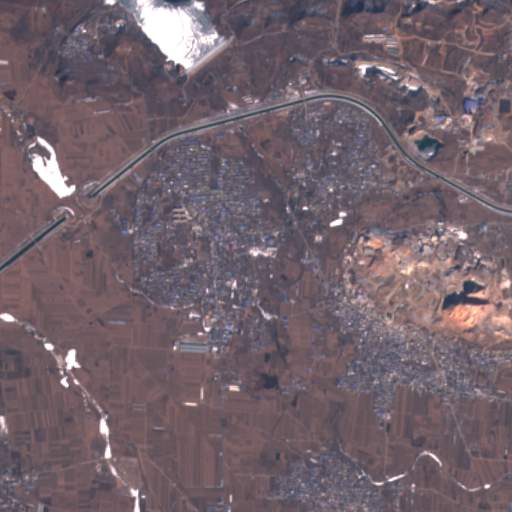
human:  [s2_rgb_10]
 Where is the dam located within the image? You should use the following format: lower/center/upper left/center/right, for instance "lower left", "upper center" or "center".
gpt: The dam is located in the upper center of the image.
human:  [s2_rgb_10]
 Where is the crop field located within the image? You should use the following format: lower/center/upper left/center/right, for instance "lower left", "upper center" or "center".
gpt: There is no crop field in the image.